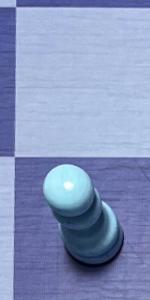
Label: Pawn_White